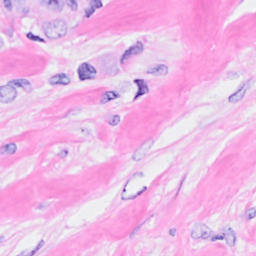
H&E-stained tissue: Breast